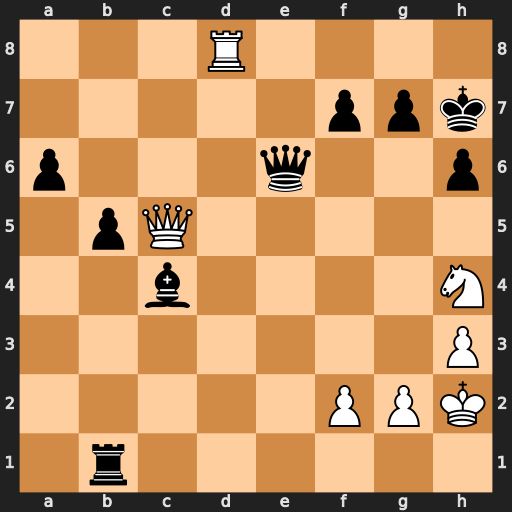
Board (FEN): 3R4/5ppk/p3q2p/1pQ5/2b4N/7P/5PPK/1r6
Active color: w
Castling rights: -
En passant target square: -
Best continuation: Qf8 Qe5+ g3 Rh1+ Kxh1